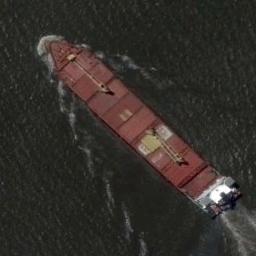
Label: ship